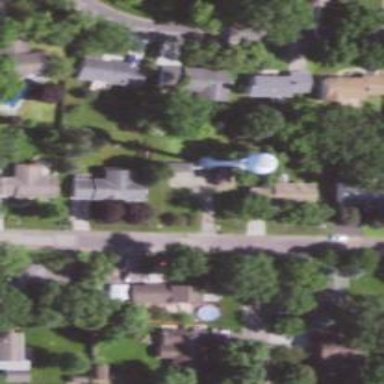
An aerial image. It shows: Water tower that is man-made.